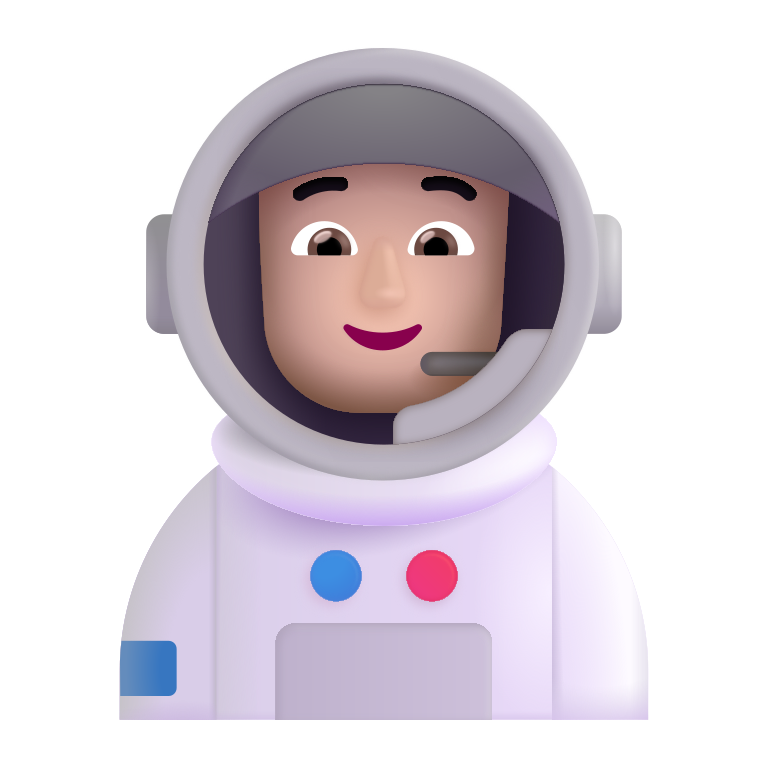
astronaut color light